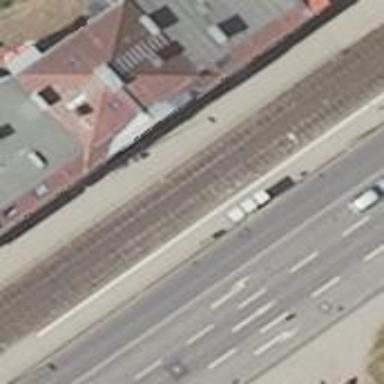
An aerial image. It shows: Tram stop.